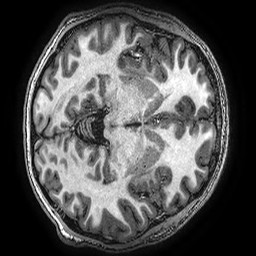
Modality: T1w
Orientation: axial
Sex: male
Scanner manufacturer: ge
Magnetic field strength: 3 T
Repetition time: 0.00766 s
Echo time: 0.003476 s